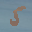
Label: 5